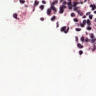
Metastatic tissue present: no